Question: I am trying to implement a scroller like show in the image below.

I have tried using viewpager but it only shows one item at a time. And I need to show 5 of them and of different sizes. The one in middle needs to be bigger.
Each Item is a frameLayout that contains an ImageView and a TexView, I dont have any problem implementing that part. The problem is it needs to be a scroller and have many items in scroller e.g upto 15 maybe. But should have only 5 items visible at any one time just like shown below. I have tried many implementations. Please some one give me a working example as I have already tried many examples none of them works perfectly. I have waisted more than a week on this one.
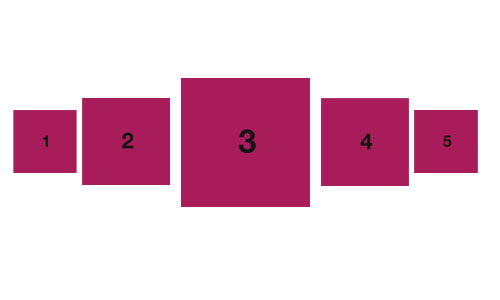
Answer: You can control it by overriding getPageWidth() in the PagerFragmentAdapter:
'''
@Override
public float getPageWidth(int position) {
return(0.4f);
}
'''
and making sure the size of your images is not too large, so that the page width fits multiple images.

Here are all the steps to set this up:
1) Add a fragment container to your activity layout, where you will load the PhotoPagerFragment:
'''
<!-- PHOTO PAGER FRAGMENT -->
<FrameLayout
android:id="@+id/photoPagerFragmentContainer"
android:layout_width="match_parent"
android:layout_height="150dp"
android:tag="sticky"
android:layout_gravity="center_horizontal" >
</FrameLayout>
'''
2) Inject the PhotoPagerFragment in your activity's 'onCreate()':
'''
@Override
public void onCreate(Bundle savedInstanceState) {
super.onCreate(savedInstanceState);
setContentView(R.layout.activity_layout);
//Insert the fragment
FragmentManager fm = getSupportFragmentManager();
Fragment fragment = fm.findFragmentById(R.id.photoPagerFragmentContainer);
if (fragment == null) {
fragment = new PhotoPagerFragment();
fm.beginTransaction()
.add(R.id.photoPagerFragmentContainer, fragment)
.commit();
}
}
'''
3) Create a layout for your PhotoPagerFragment:
'''
<?xml version="1.0" encoding="utf-8"?>
<LinearLayout xmlns:android="http://schemas.android.com/apk/res/android"
android:layout_width="match_parent"
android:layout_height="match_parent"
android:background="@android:color/black"
android:orientation="vertical" >
<android.support.v4.view.ViewPager
android:id="@+id/photoPager"
android:layout_width="fill_parent"
android:layout_height="120dp"
android:layout_marginTop="2dp"/>
</LinearLayout>
'''
4) Create your PhotoPagerFragment:
'''
public class PhotoPagerFragment extends Fragment {
private ViewPager mPhotoPager;
private PagerAdapter mPhotoAdapter;
public static final String TAG = "PhotoPagerFragment";
@Override
public View onCreateView(LayoutInflater inflater, ViewGroup container, Bundle savedInstanceState) {
View view = inflater.inflate(R.layout.fragment_photo_pager, container, false);
mPhotoAdapter = new PhotoPagerFragmentAdapter(getActivity().getSupportFragmentManager());
mPhotoPager = (ViewPager) view.findViewById(R.id.photoPager);
mPhotoPager.setAdapter(mPhotoAdapter);
return view;
}
}
'''
5) And the adapter:
'''
public class PhotoPagerFragmentAdapter extends FragmentPagerAdapter {
private int[] Images = new int[] {
R.drawable.photo_1, R.drawable.photo_2,
R.drawable.photo_3, R.drawable.photo_4,
R.drawable.photo_5, R.drawable.photo_6
};
private int mCount = Images.length;
public PhotoPagerFragmentAdapter(FragmentManager fm) {
super(fm);
}
@Override
public Fragment getItem(int position) {
return PhotoDetailsFragment.newInstance(Images[position]);
}
@Override
public int getCount() {
return mCount;
}
@Override
public float getPageWidth(int position) {
return(0.4f);
}
public void setCount(int count) {
if (count > 0 && count <= 10) {
mCount = count;
notifyDataSetChanged();
}
}
}
'''
6) And finally, your PhotoDetailsFragment that will show each image:
'''
public final class PhotoDetailsFragment extends Fragment {
private int photoResId;
private static final String TAG = "PhotoDetailsFragment";
public static final String EXTRA_PHOTO_ID = "com.sample.photo_res_id";
public static PhotoDetailsFragment newInstance(int photoResId) {
Bundle args = new Bundle();
args.putSerializable(EXTRA_PHOTO_ID, photoResId);
PhotoDetailsFragment fragment = new PhotoDetailsFragment();
fragment.setArguments(args);
return fragment;
}
@Override
public void onCreate(Bundle savedInstanceState) {
super.onCreate(savedInstanceState);
photoResId = (Integer)getArguments().getSerializable(EXTRA_PHOTO_ID);
}
@Override
public View onCreateView(LayoutInflater inflater, ViewGroup container,
Bundle savedInstanceState) {
final ImageView image = new ImageView(getActivity());
image.setImageResource(photoResId);
// Hook up the clicks on the thumbnail views
image.setOnClickListener(new View.OnClickListener() {
@Override
public void onClick(View view) {
...
}
});
LinearLayout layout = new LinearLayout(getActivity());
layout.setLayoutParams(new LayoutParams(-1, -1));
layout.setGravity(Gravity.CENTER);
layout.addView(image);
return layout;
}
}
'''